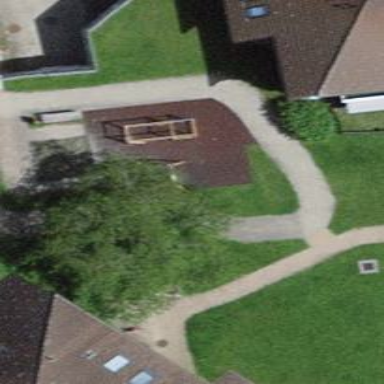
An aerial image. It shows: Playground area for leisure activities on the land.